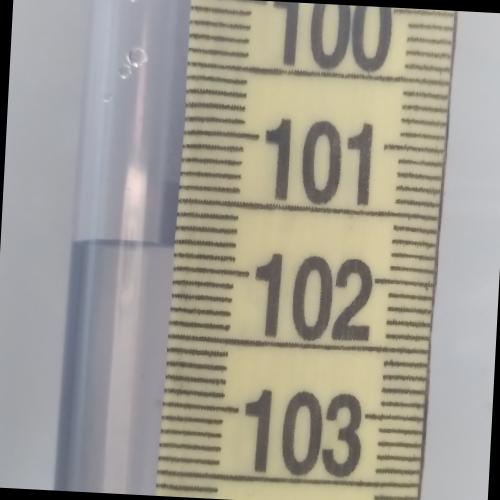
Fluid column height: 101.8 cm